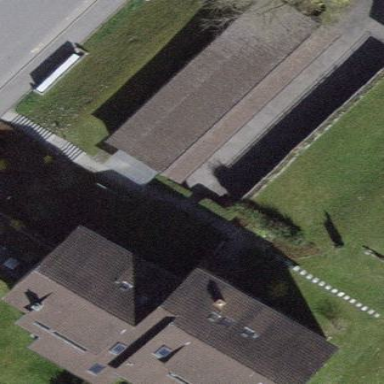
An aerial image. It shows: Garage.